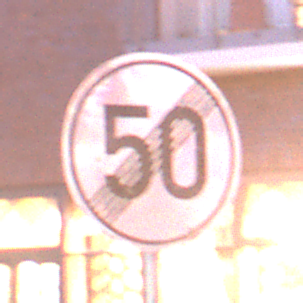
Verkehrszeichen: EndeGeschwindigkeit50
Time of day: Night
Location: Outdoor (Urban)
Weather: PartlyCloudy
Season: NotSpecified
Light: Artificial